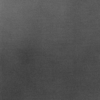
Label: dusty